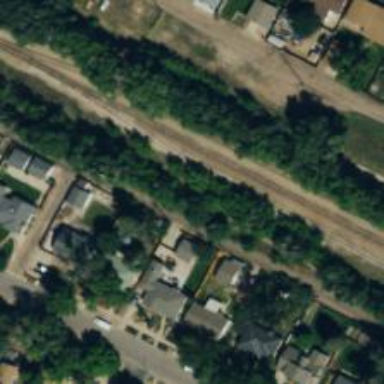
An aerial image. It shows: Railway spur service.